Field crop: tomato
Growth stage: 1
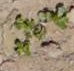
Species: portulaca